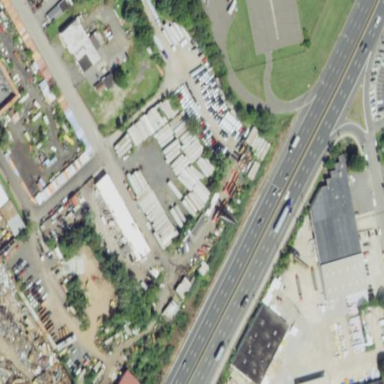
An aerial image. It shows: Industrial area.